Field crop: maize
Growth stage: 1
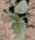
Species: datura